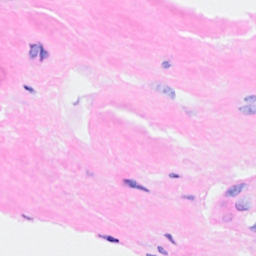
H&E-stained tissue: Breast